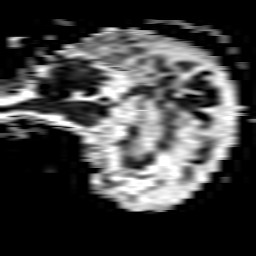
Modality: ADC
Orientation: sagittal
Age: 84
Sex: female
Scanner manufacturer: philips
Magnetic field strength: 3 T
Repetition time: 4.405 s
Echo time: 0.06069 s